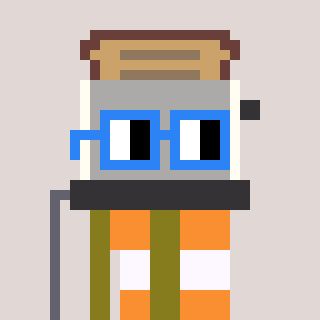
a pixel art character with square blue glasses, a toaster-shaped head and a gunk-colored body on a warm background